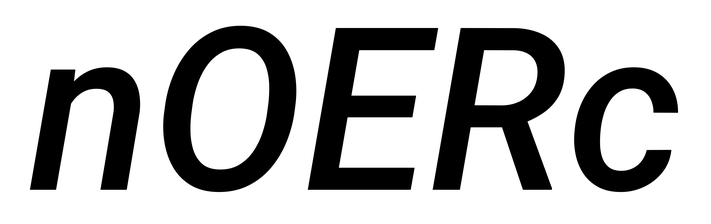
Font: Roboto-Italic_Medium_Italic